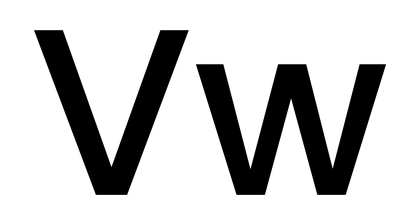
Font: Poppins-Medium